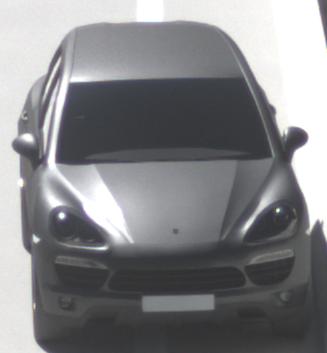
Make: Porsche
Model: Cayenne
Detailed model: Cayenne (958)
Model produced from: 2010/05
Model produced until: 2014/07
Doors: 5
Color: gray
Road condition: dry road
Daytime: midday
Contrast: high contrast